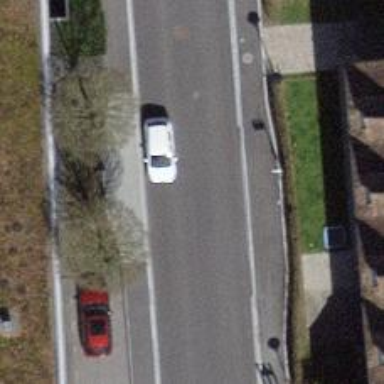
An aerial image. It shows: Bus stop equipped with public transport stop position.